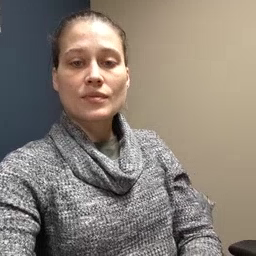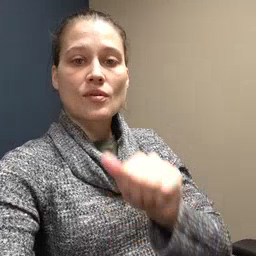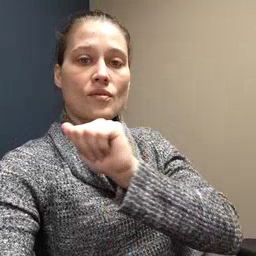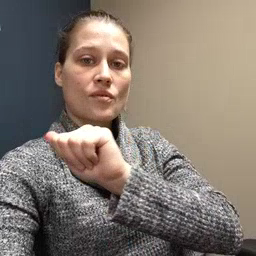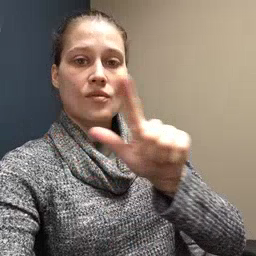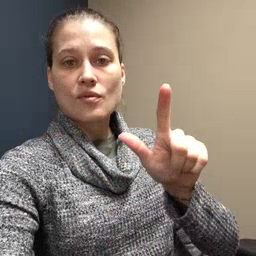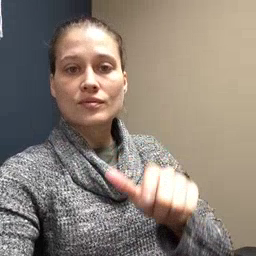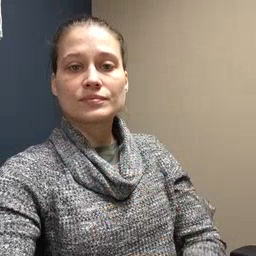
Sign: all